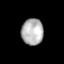
Tissue: lung
Cell type: Epithelial cells
Senescence score: 0.5473
Nuclear area (px): 566
Mean DAPI intensity: 179.113